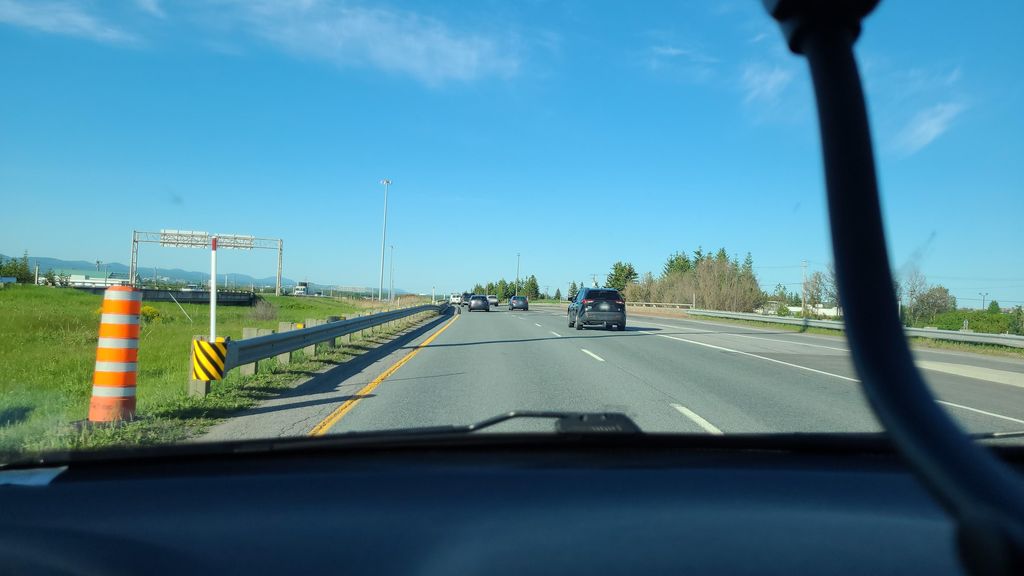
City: quebec_city